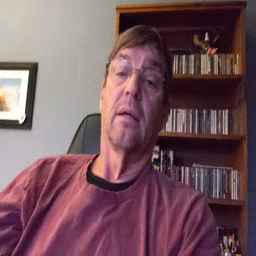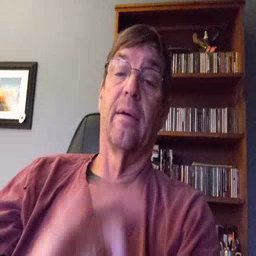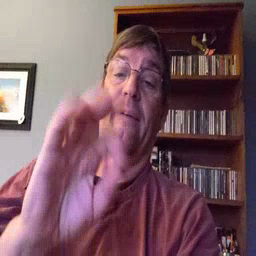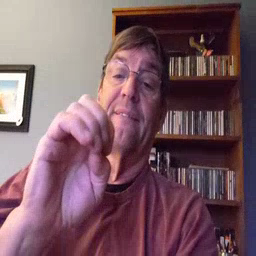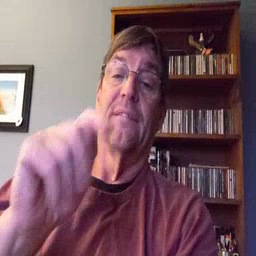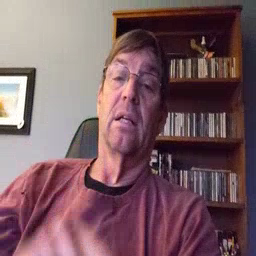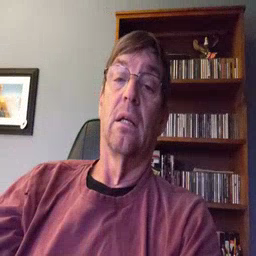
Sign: feet